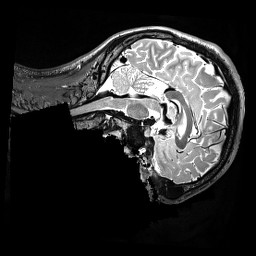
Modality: T2w
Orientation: sagittal
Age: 21
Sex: male
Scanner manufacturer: siemens
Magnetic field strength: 3 T
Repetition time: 3.2 s
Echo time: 0.562 s